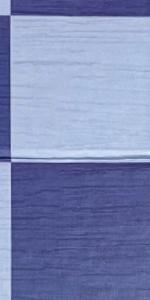
Label: Empty